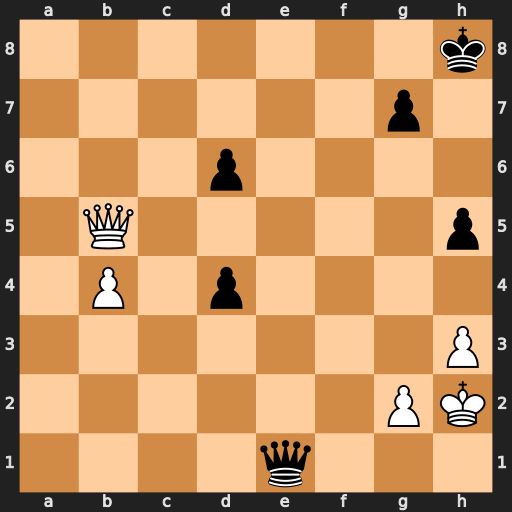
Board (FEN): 7k/6p1/3p4/1Q5p/1P1p4/7P/6PK/4q3
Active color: w
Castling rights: -
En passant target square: -
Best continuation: Qxh5+ Kg8 Qd5+